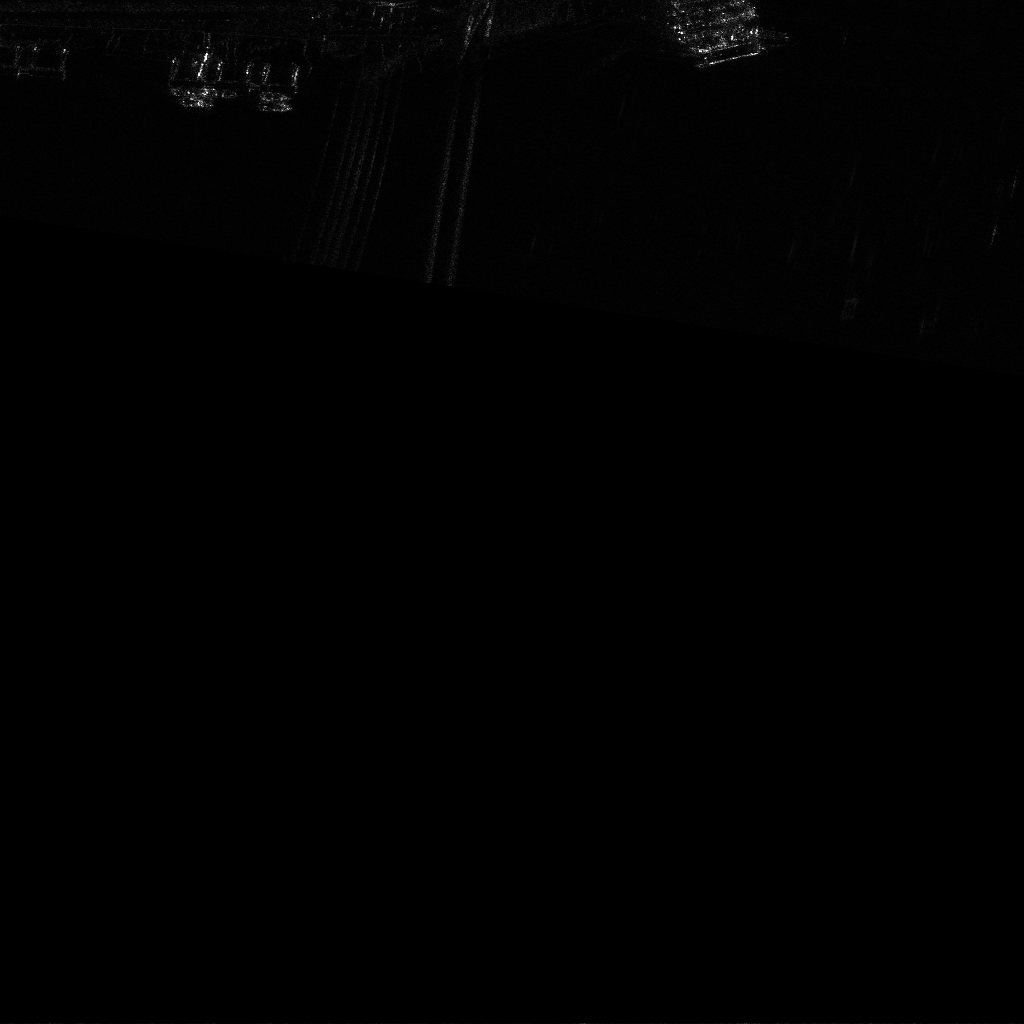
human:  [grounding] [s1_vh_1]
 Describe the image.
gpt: In the satellite image, there is  <ref>4 medium container </ref> <box>[[19, 6, 20, 11, 90], [16, 9, 21, 10, 11], [26, 6, 27, 11, 90], [26, 8, 27, 13, 90]]</box> located at top left,  <ref>1 medium container </ref> <box>[[68, 0, 70, 6, 76]]</box> located at top,  <ref>2 medium container </ref> <box>[[70, 0, 71, 8, 75], [70, 2, 71, 9, 72]]</box> located at top right.